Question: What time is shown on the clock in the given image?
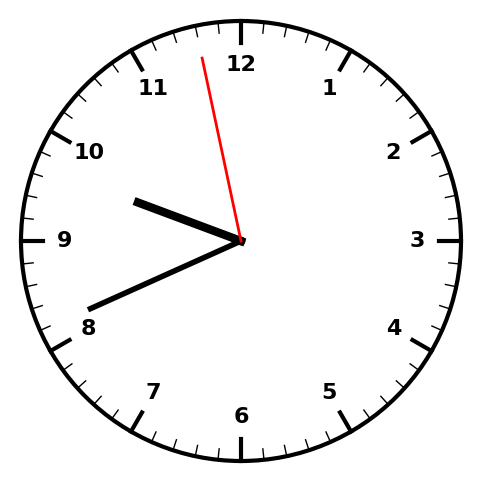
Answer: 09:40:58